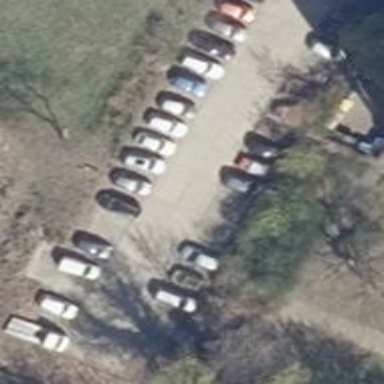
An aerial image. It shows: Street side parking area.